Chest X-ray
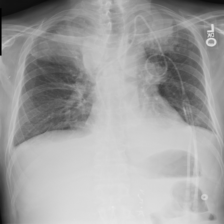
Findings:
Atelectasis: positive
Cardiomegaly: negative
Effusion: negative
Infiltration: negative
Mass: positive
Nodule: negative
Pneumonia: negative
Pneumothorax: negative
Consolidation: negative
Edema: negative
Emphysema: negative
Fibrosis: negative
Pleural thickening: negative
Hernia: negative